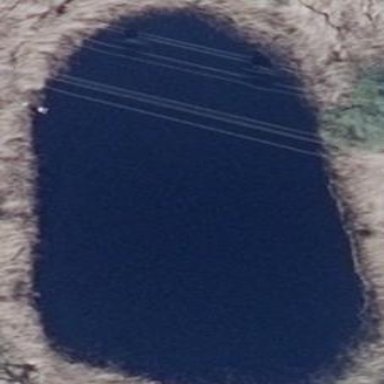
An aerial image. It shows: Pond surrounded by natural water.